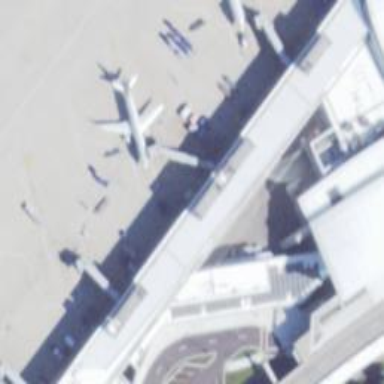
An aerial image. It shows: Airport gate.